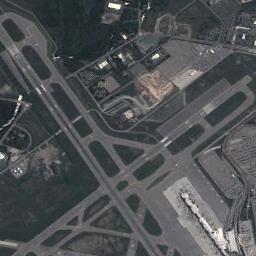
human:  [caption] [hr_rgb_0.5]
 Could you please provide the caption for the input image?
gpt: There is an airport with four runways crossing each other .

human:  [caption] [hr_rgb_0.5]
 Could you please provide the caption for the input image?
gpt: A dark grey complex airport with many runways and buildings .

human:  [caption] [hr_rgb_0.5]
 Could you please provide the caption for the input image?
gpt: An airport with some runways perpendicular to each other and a white terminal on the lawn .

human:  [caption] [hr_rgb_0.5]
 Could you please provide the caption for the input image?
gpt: This airport has only one runway, And its color is grey .

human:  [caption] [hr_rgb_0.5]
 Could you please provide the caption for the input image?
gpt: Two roads intersect at the airport .